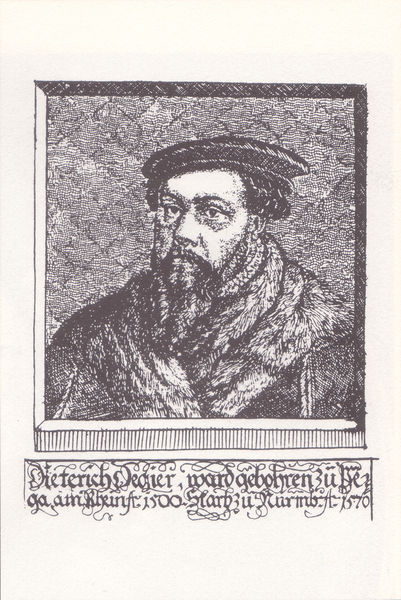
Titel: Bildnis des Dietrich Degier
Institution: (Seriendruck)
Schlagwörter: dunkel, mann, umhang, grau, haar, hell, hut, mund, nase, profil, schwarz, stirn, zeichnung, blick, bart, kappe, mütze, augen, kragen, pelz, rahmen, bild, bildnis, portrait, porträt, feld, haare, mantel, augenbrauen, locken, renaissance, schrift, wangen, grafik, graphik, könig, deutsch, jahreszahl, name, buch, rechteck, druck, stich, illustration, text, rauten, pelzkragen, pelzmantel, scwarz, mönch, gelehrter, zeilen, reformation, dietrich, druckschrift, martin luther, seriendruck, dürrer, umhanf, hur, huz, geboren, 1570, zu, 1500, dieterich, degier, decier, dezier, dieter